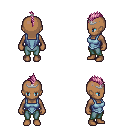
a pixel art fantasy rpg character, female body template, human, dark skin, blue vest, teal pants, pink mohawk hairstyle, silver tiara, four views (front, back, left, right), 2x2 character sprite sheet, small pixel art, hard edges, no anti-aliasing